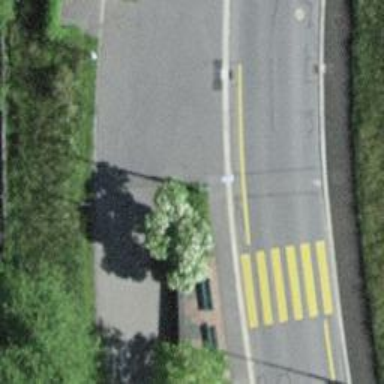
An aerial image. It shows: Bench for seating.